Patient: sex F, age 43
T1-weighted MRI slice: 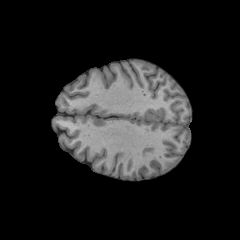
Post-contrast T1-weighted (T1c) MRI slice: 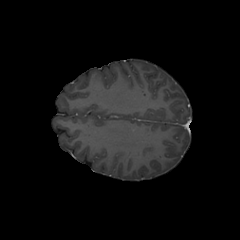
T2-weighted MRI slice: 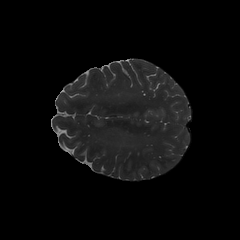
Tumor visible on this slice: no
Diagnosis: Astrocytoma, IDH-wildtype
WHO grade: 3